Field crop: maize
Growth stage: 1
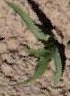
Species: maize